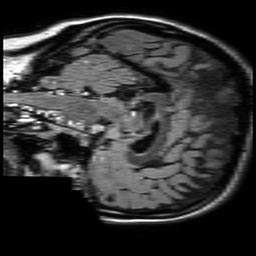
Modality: FLAIR
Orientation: sagittal
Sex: female
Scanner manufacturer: philips
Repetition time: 11 s
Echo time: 0.125 s